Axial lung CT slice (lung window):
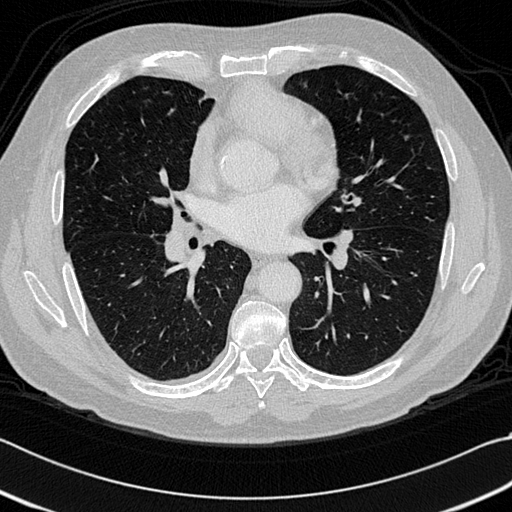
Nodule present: no